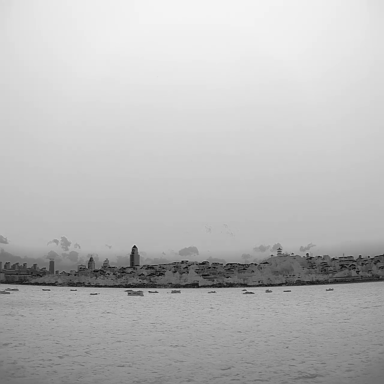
There are 13 bulk_carriers in the infrared image.